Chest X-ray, PA view. Patient: 63 years old, sex M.
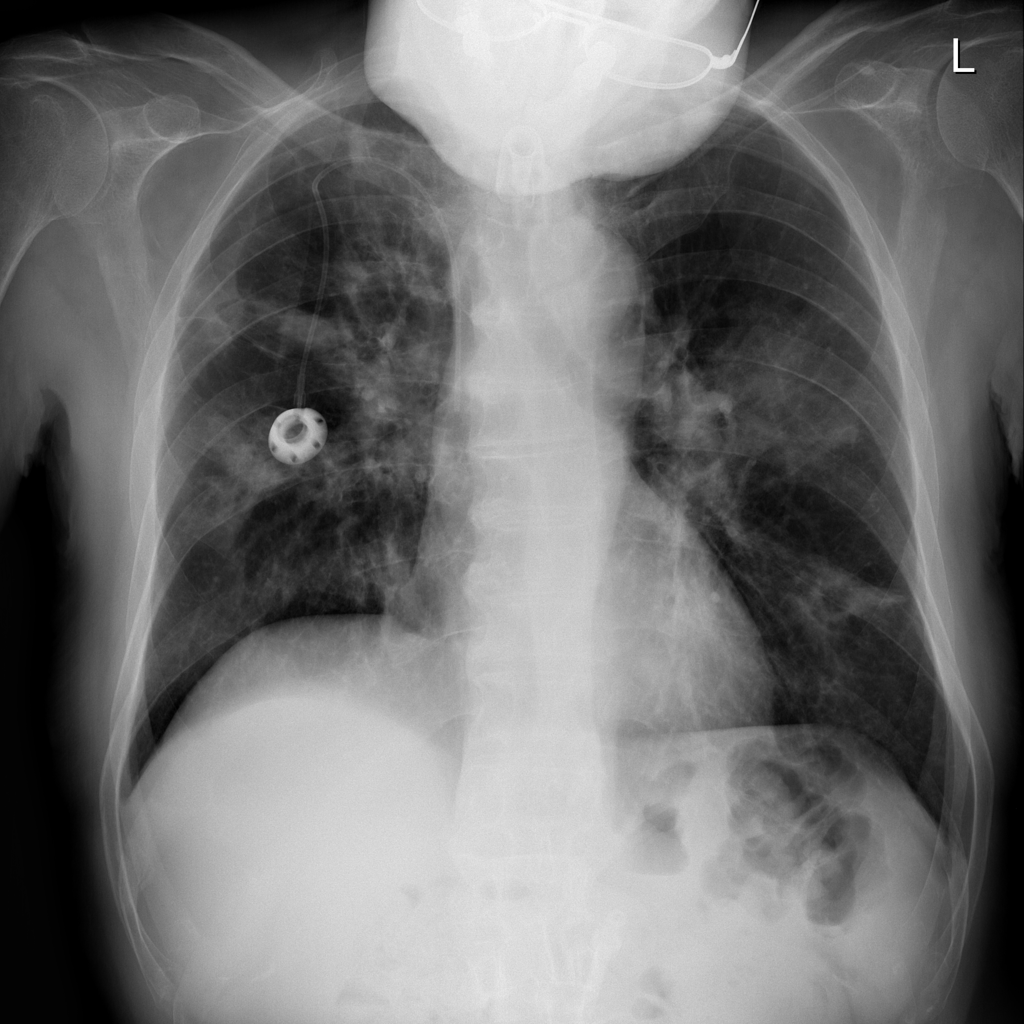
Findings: Infiltration, Mass